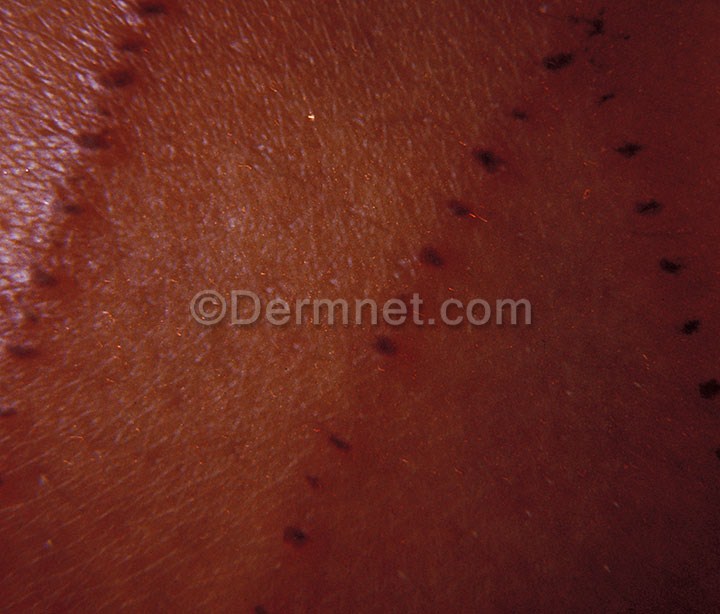
Disease: Scabies Lyme Disease and other Infestations and Bites